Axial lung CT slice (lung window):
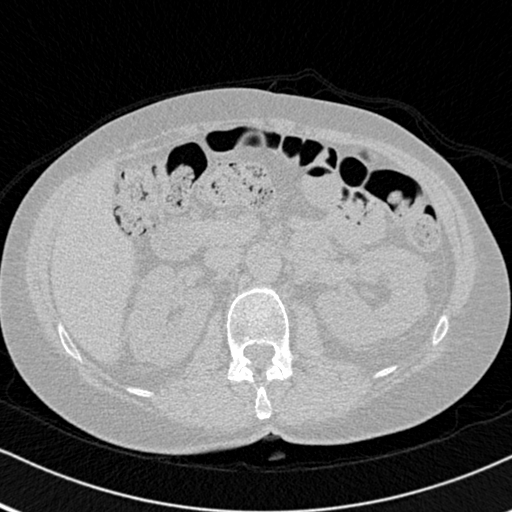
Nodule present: no